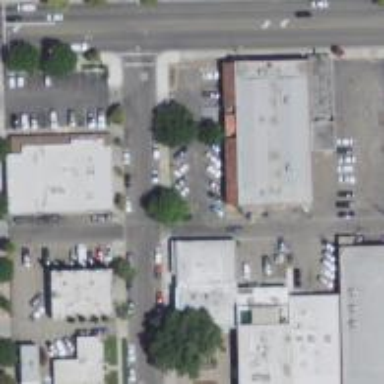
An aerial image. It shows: Alley classified as service road.